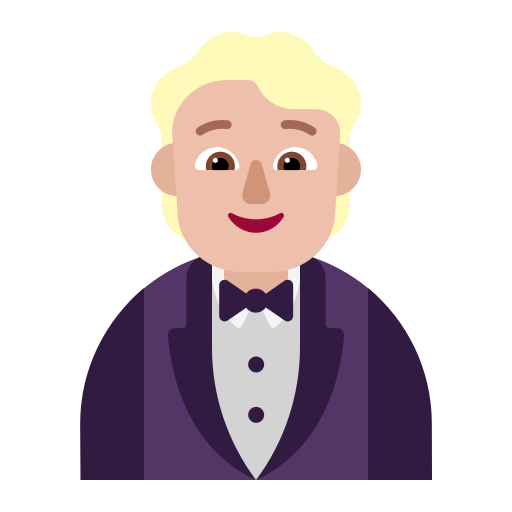
person in tuxedo flat  light